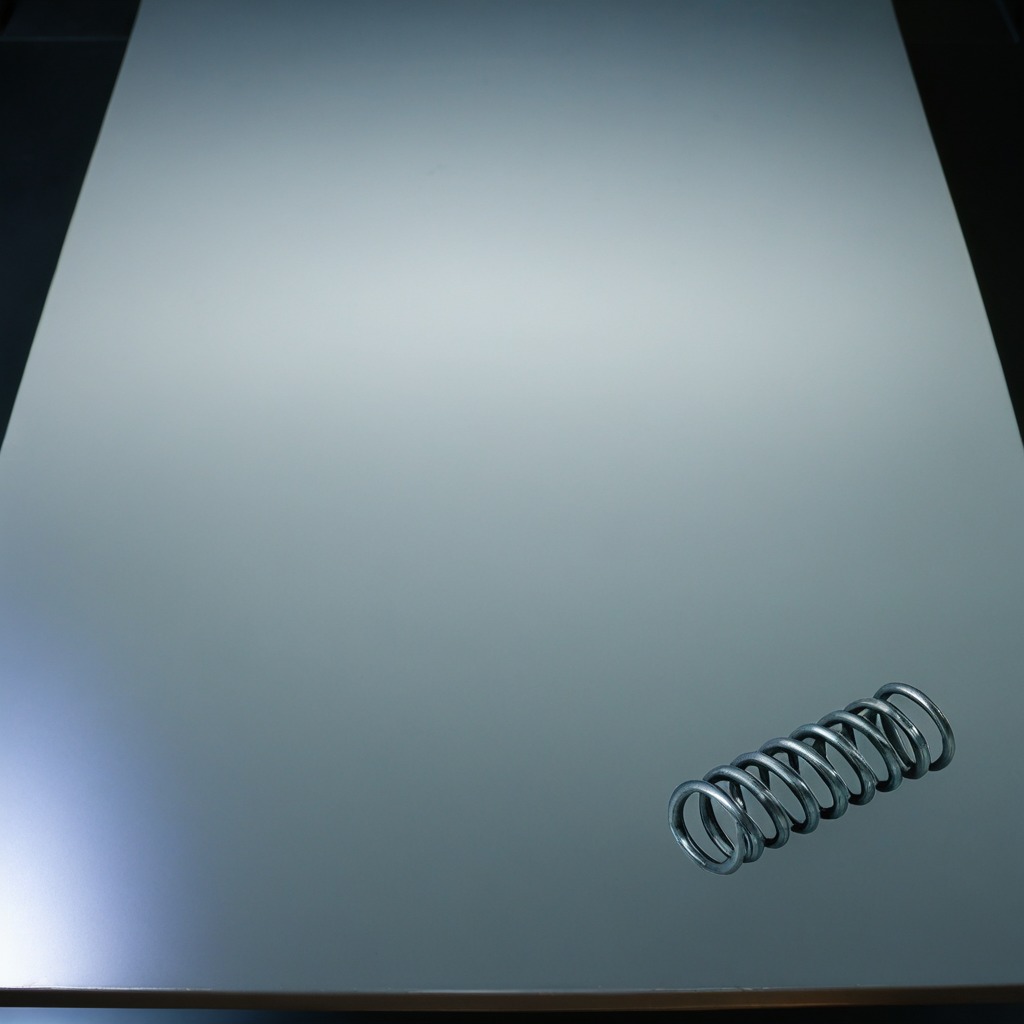
A coiled metal spring is lying on the table.